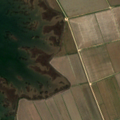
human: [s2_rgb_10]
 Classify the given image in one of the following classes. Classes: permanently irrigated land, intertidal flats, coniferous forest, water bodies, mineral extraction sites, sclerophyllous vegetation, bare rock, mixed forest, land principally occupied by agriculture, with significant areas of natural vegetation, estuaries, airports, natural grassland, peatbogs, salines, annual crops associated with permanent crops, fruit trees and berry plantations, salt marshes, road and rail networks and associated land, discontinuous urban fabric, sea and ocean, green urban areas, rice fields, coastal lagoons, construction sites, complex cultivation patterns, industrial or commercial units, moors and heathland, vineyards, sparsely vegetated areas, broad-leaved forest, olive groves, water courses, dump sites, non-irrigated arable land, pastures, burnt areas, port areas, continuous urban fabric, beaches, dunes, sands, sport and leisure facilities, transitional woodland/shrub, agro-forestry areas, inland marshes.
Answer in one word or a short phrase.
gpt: rice fields, salt marshes, estuaries